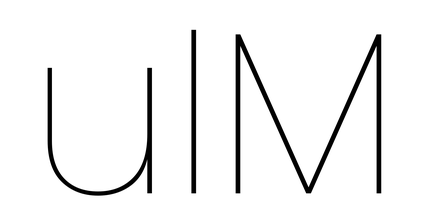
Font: Poppins-Thin